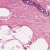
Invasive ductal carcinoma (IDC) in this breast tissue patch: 0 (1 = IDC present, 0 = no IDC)